Field crop: tomato
Growth stage: 1
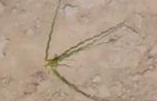
Species: cyperus